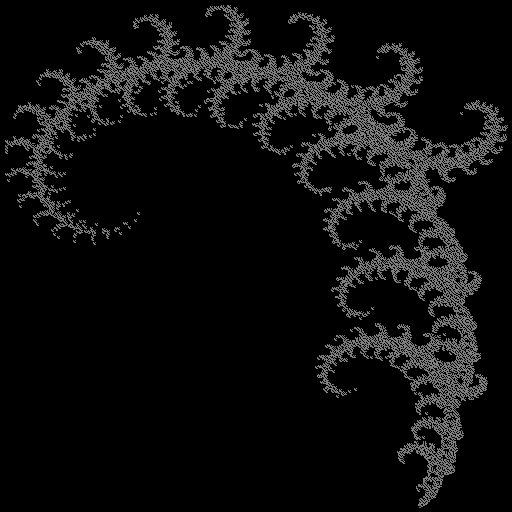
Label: coral